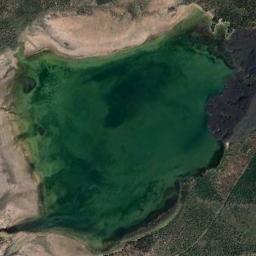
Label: lake